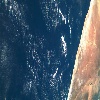
Label: water